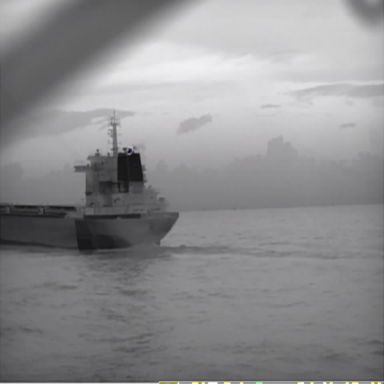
There is a liner in the infrared image.